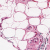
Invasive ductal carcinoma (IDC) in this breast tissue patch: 0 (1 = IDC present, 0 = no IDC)